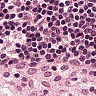
Metastatic tissue present: no